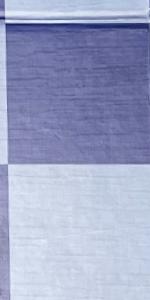
Label: Empty